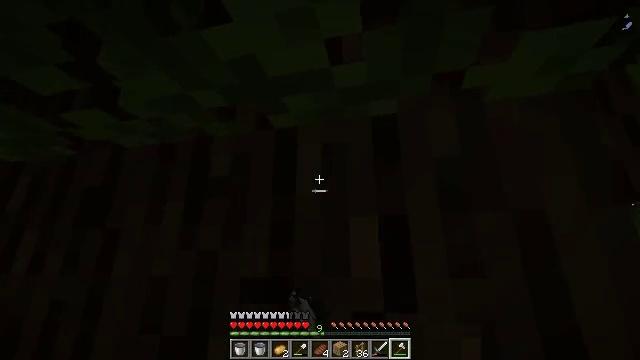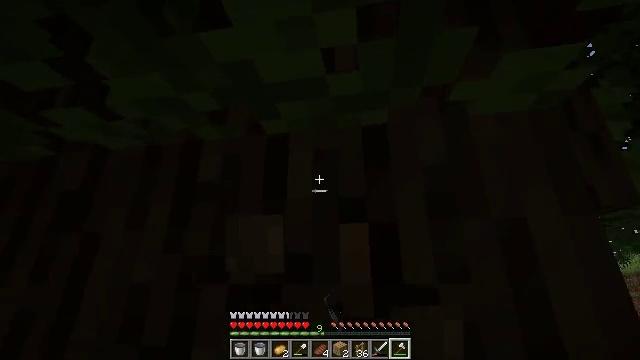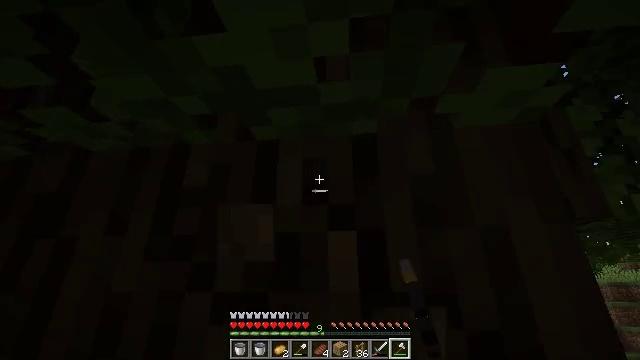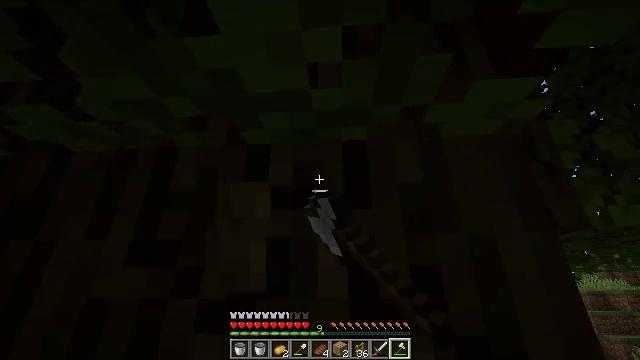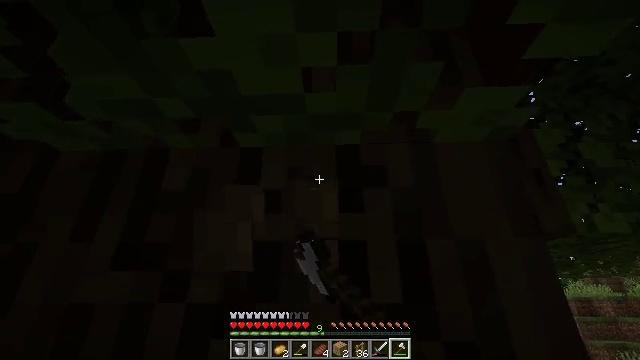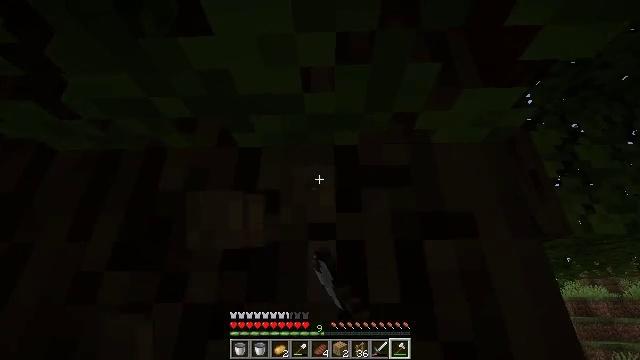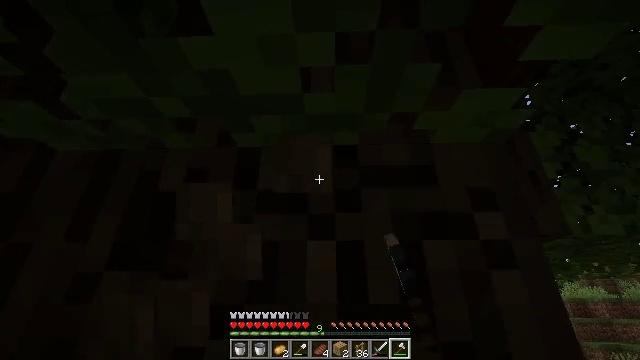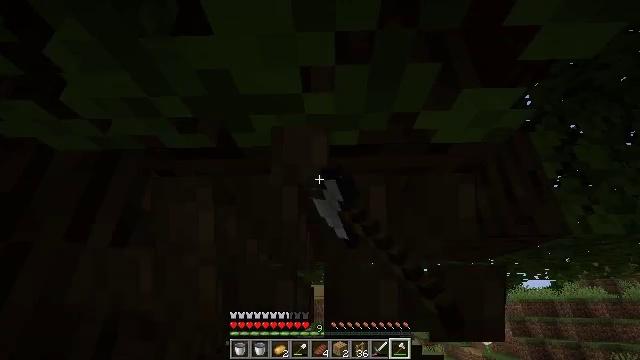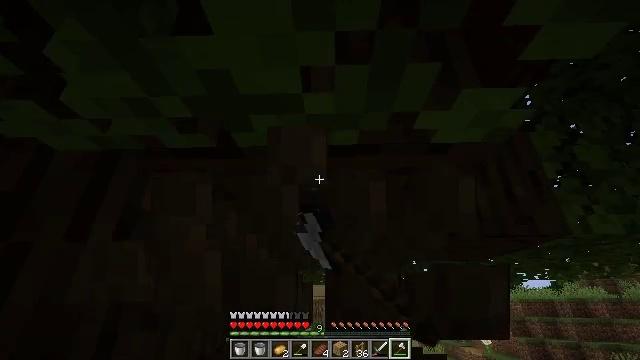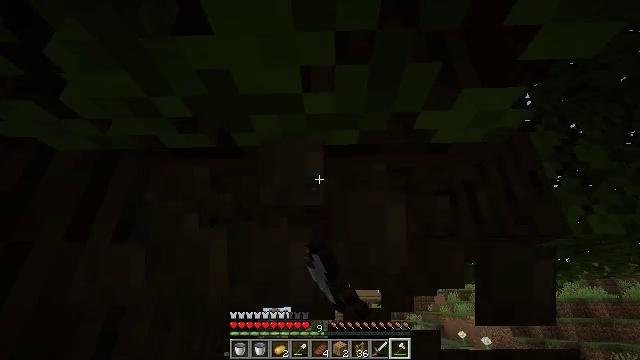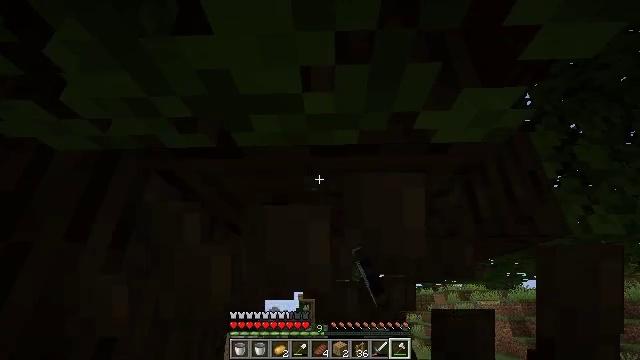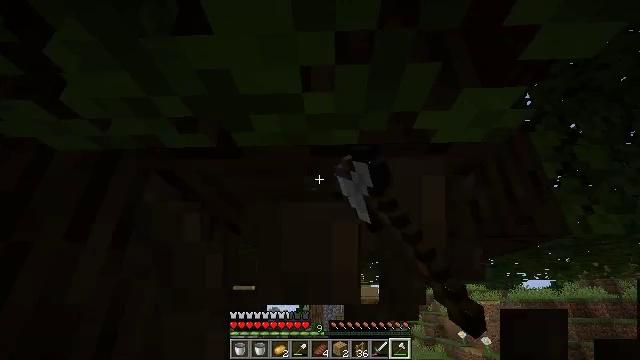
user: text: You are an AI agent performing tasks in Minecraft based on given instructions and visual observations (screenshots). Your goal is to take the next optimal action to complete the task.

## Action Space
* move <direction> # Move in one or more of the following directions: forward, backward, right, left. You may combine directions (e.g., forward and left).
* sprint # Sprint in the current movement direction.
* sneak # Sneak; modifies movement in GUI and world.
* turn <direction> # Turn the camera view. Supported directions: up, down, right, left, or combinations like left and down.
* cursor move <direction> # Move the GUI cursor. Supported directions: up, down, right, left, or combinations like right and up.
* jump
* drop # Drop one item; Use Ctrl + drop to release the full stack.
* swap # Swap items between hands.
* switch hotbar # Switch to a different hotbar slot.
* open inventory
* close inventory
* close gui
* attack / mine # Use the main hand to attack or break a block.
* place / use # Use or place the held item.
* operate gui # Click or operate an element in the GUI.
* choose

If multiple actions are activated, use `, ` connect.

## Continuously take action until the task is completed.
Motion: motion action
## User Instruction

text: Mine the dark oak log from a tree.
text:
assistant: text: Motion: turn right and up, attack / mine
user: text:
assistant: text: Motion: turn right and up, attack / mine
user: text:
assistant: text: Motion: turn right and up, attack / mine
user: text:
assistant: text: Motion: turn right and up, attack / mine
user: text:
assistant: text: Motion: attack / mine
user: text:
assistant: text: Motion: attack / mine
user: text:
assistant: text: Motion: attack / mine
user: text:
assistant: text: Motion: attack / mine
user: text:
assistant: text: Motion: attack / mine
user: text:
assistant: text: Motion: attack / mine
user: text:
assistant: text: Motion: attack / mine
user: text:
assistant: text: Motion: attack / mine